Interaction volume radius: 10 \u00c5
Interaction volume height: 35 \u00c5
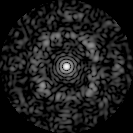
Disorder parameter: 0.7335